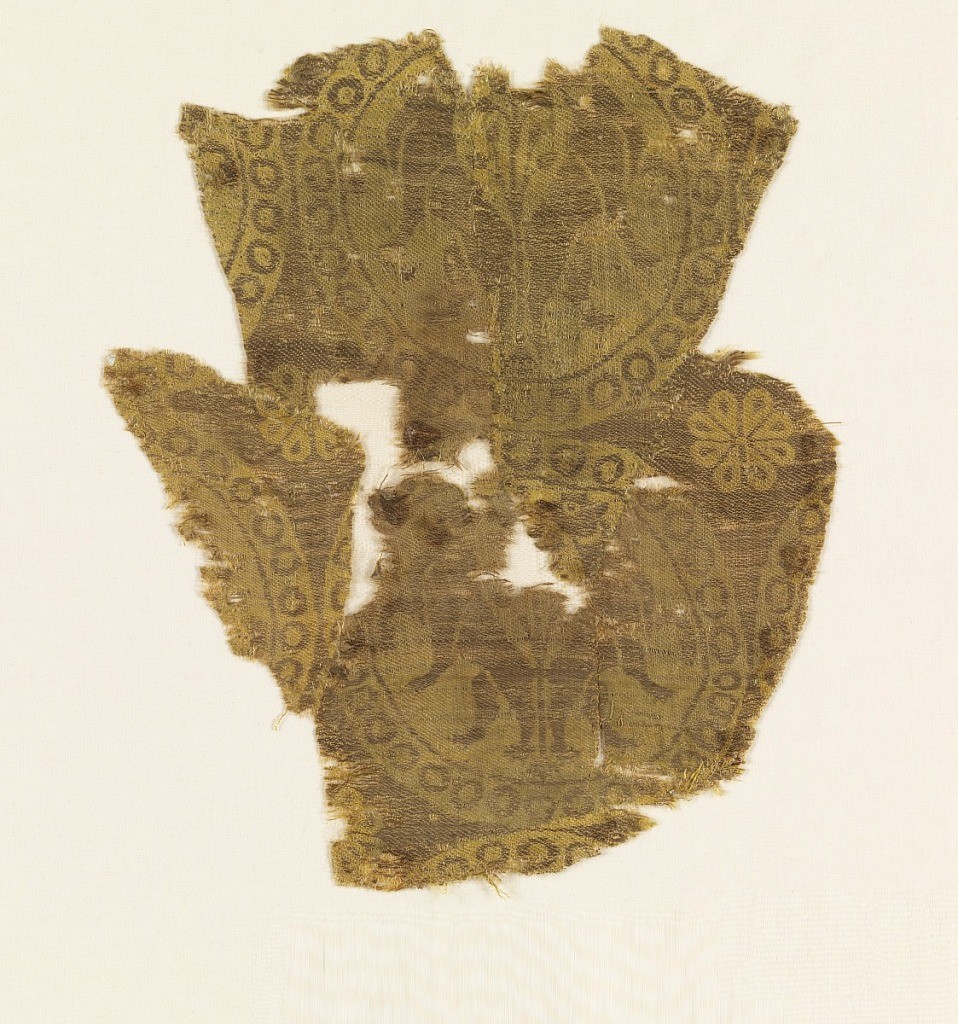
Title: Fragment
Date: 13th century
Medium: silk Technique: compound weft twill (samite)
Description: Ground divided into pearl roundels containing addorsed lions with tree in center. Rosettes in the interspaces. In yellow and brown.